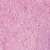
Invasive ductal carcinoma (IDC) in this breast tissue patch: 0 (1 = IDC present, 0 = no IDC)